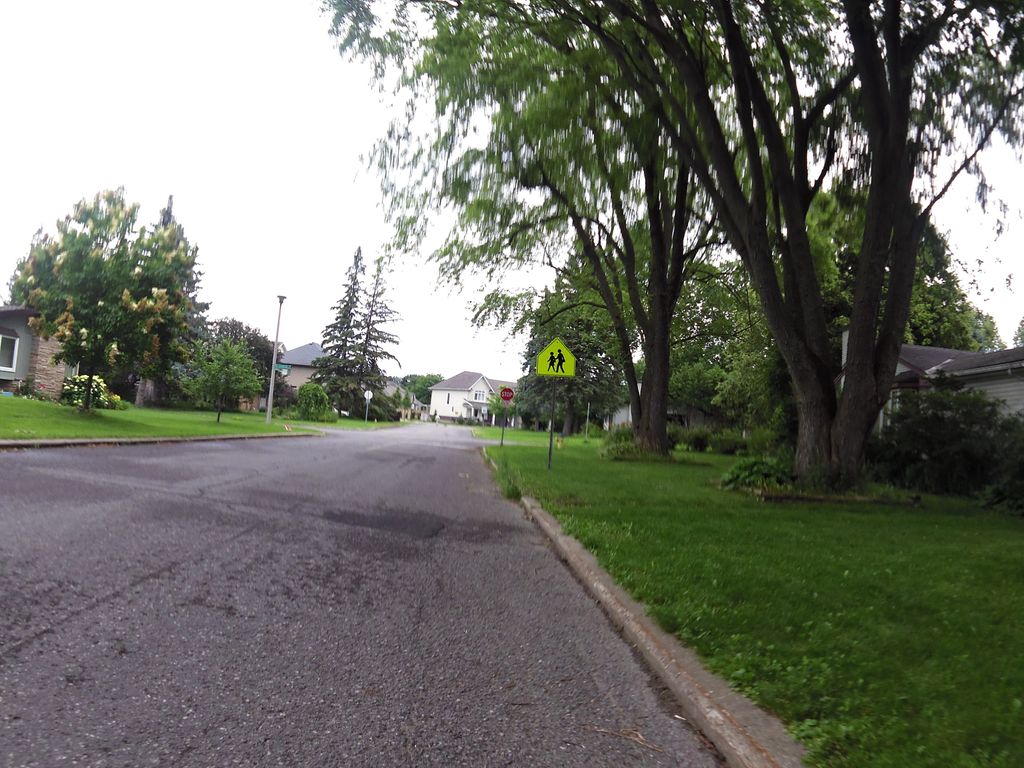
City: ottawa-gatineau